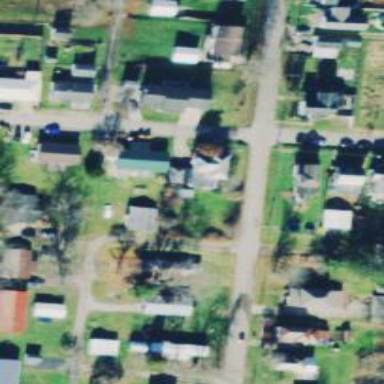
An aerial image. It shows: Alleyway designated as service road.